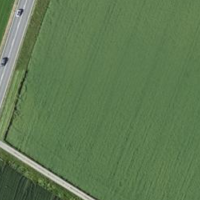
EUNIS habitat code: 52
Species observed at this site:
Buteo buteo